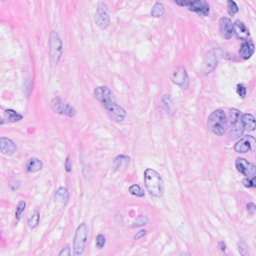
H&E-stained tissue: Breast